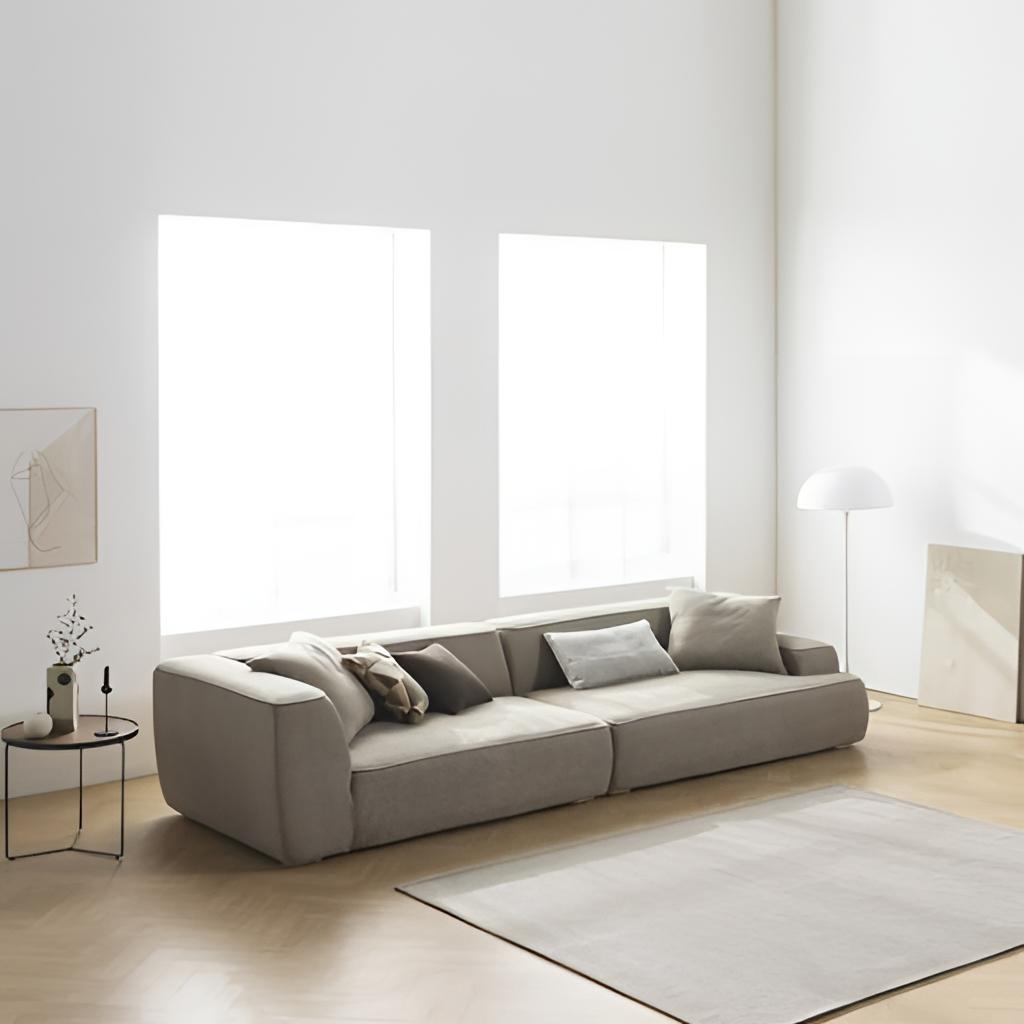
gray fabric sofa, living room, wood flooring, with herringbone pattern, paint wallpaper, with solid pattern, minimalist